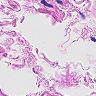
Metastatic tissue present: no